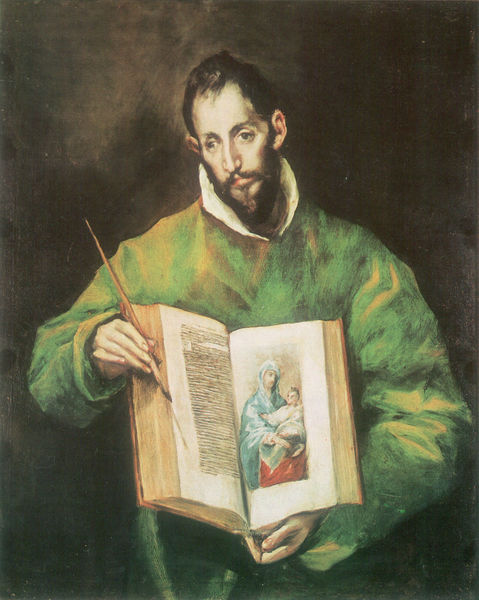
Titel: Der hl. Lukas
Künstler: El Greco
Standort: Toledo
Institution: Kathedrale
Schlagwörter: blau, dunkel, feder, gemälde, hand, kopf, mann, schatten, weiß, gelb, grün, impressionismus, ocker, braun, finger, hintergrund, licht, mund, nase, schwarz, stirn, blick, rot, beige, malerei, bart, jacke, wand, bibel, gesicht, halten, kragen, lang, vollbart, bild, bildnis, hände, portrait, porträt, öl, kirche, auge, gewand, gold, haare, mantel, kind, mutter, frontal, lippen, ohren, poträt, spanien, schrift, wangen, lehrer, baby, pupillen, maler, robe, zeigen, schnauzer, selbstporträt, dünn, leuchten, tusche, corinth, lovis corinth, offen, velasquez, buch, religion, künstler, seite, illustration, text, kittel, bleistift, dunkler hintergrund, malen, pinsel, schielen, stift, tinte, einband, schein, selbstportrait, seiten, halbfigurig, wangenknochen, christus, jesus, jesus christus, pieta, schreiben, manierismus, leder, schreiber, bild im bild, maria, aufgeschlagen, buchseiten, madonna, mutter gottes, el greco, pullover, schimmern, handschrift, führen, abbildung, scheinen, präsentieren, säugling, schreibfeder, federkiel, länglich, madonna mit kind, unrasiert, zeigegestus, buchmalerei, maleirei, evangelist, evangelium, lehren, maniriert, lukas, selbstportait, manuskript, theologe, greco, &: jahrhundert, aufstelllkrane, grünes gewand, heilige luchini, langes gesicht, madonnemaler, mutter mit kind, oieta, pinselzeig, saint luc, tintenstift, vollbar, zeigt, illustrator, bibek, brart